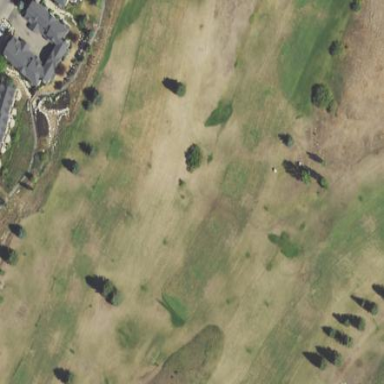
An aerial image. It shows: Meticulously mowed grass fairway in golf course.